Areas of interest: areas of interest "Jiali Industrial Building"
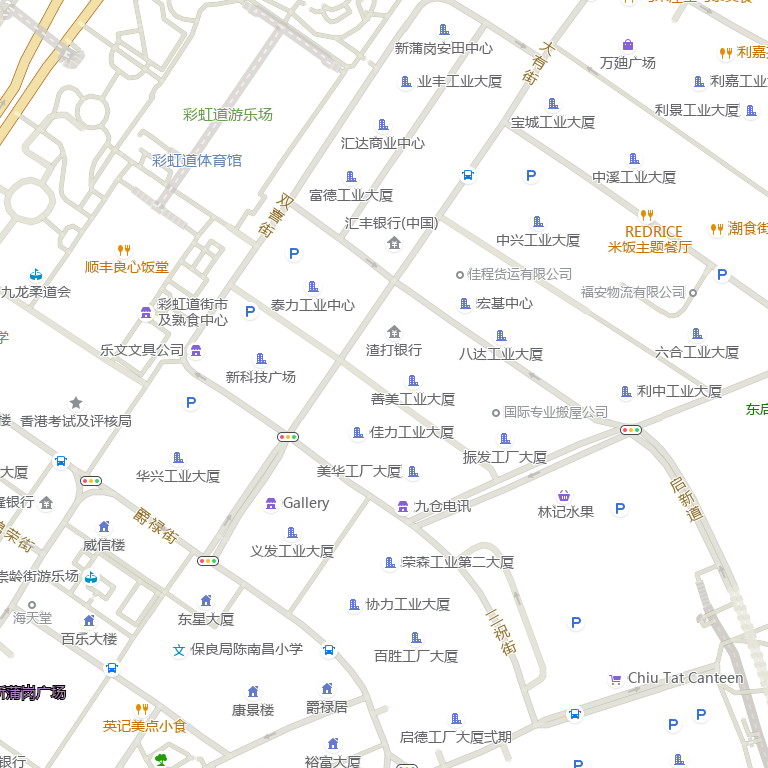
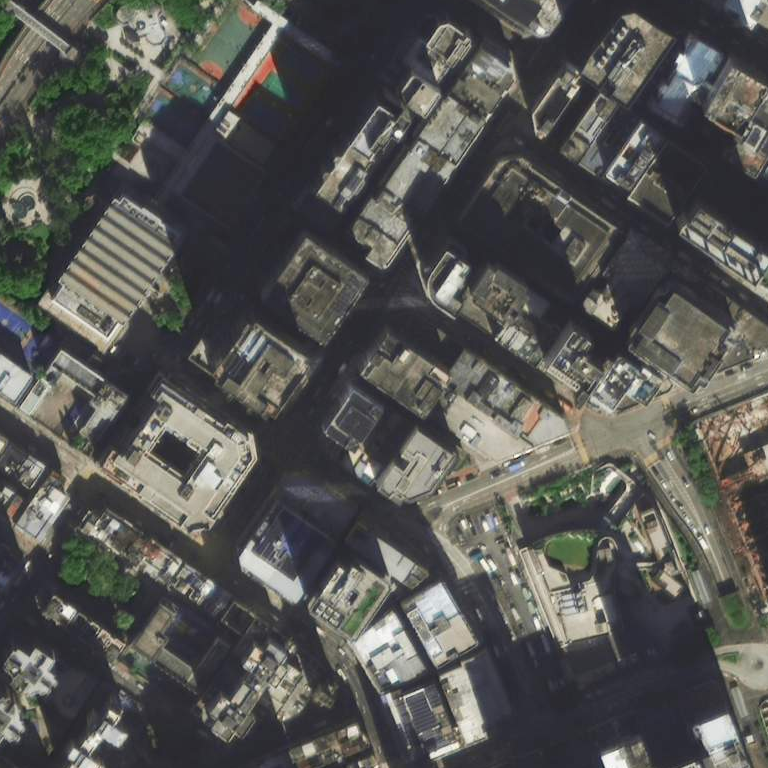